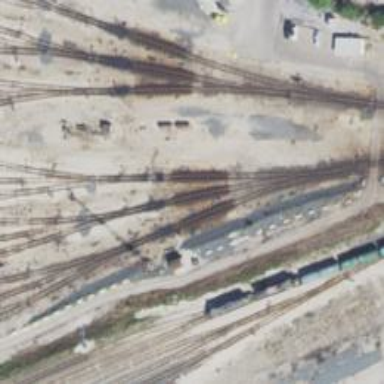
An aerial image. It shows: Manifest railway yard.